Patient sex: M
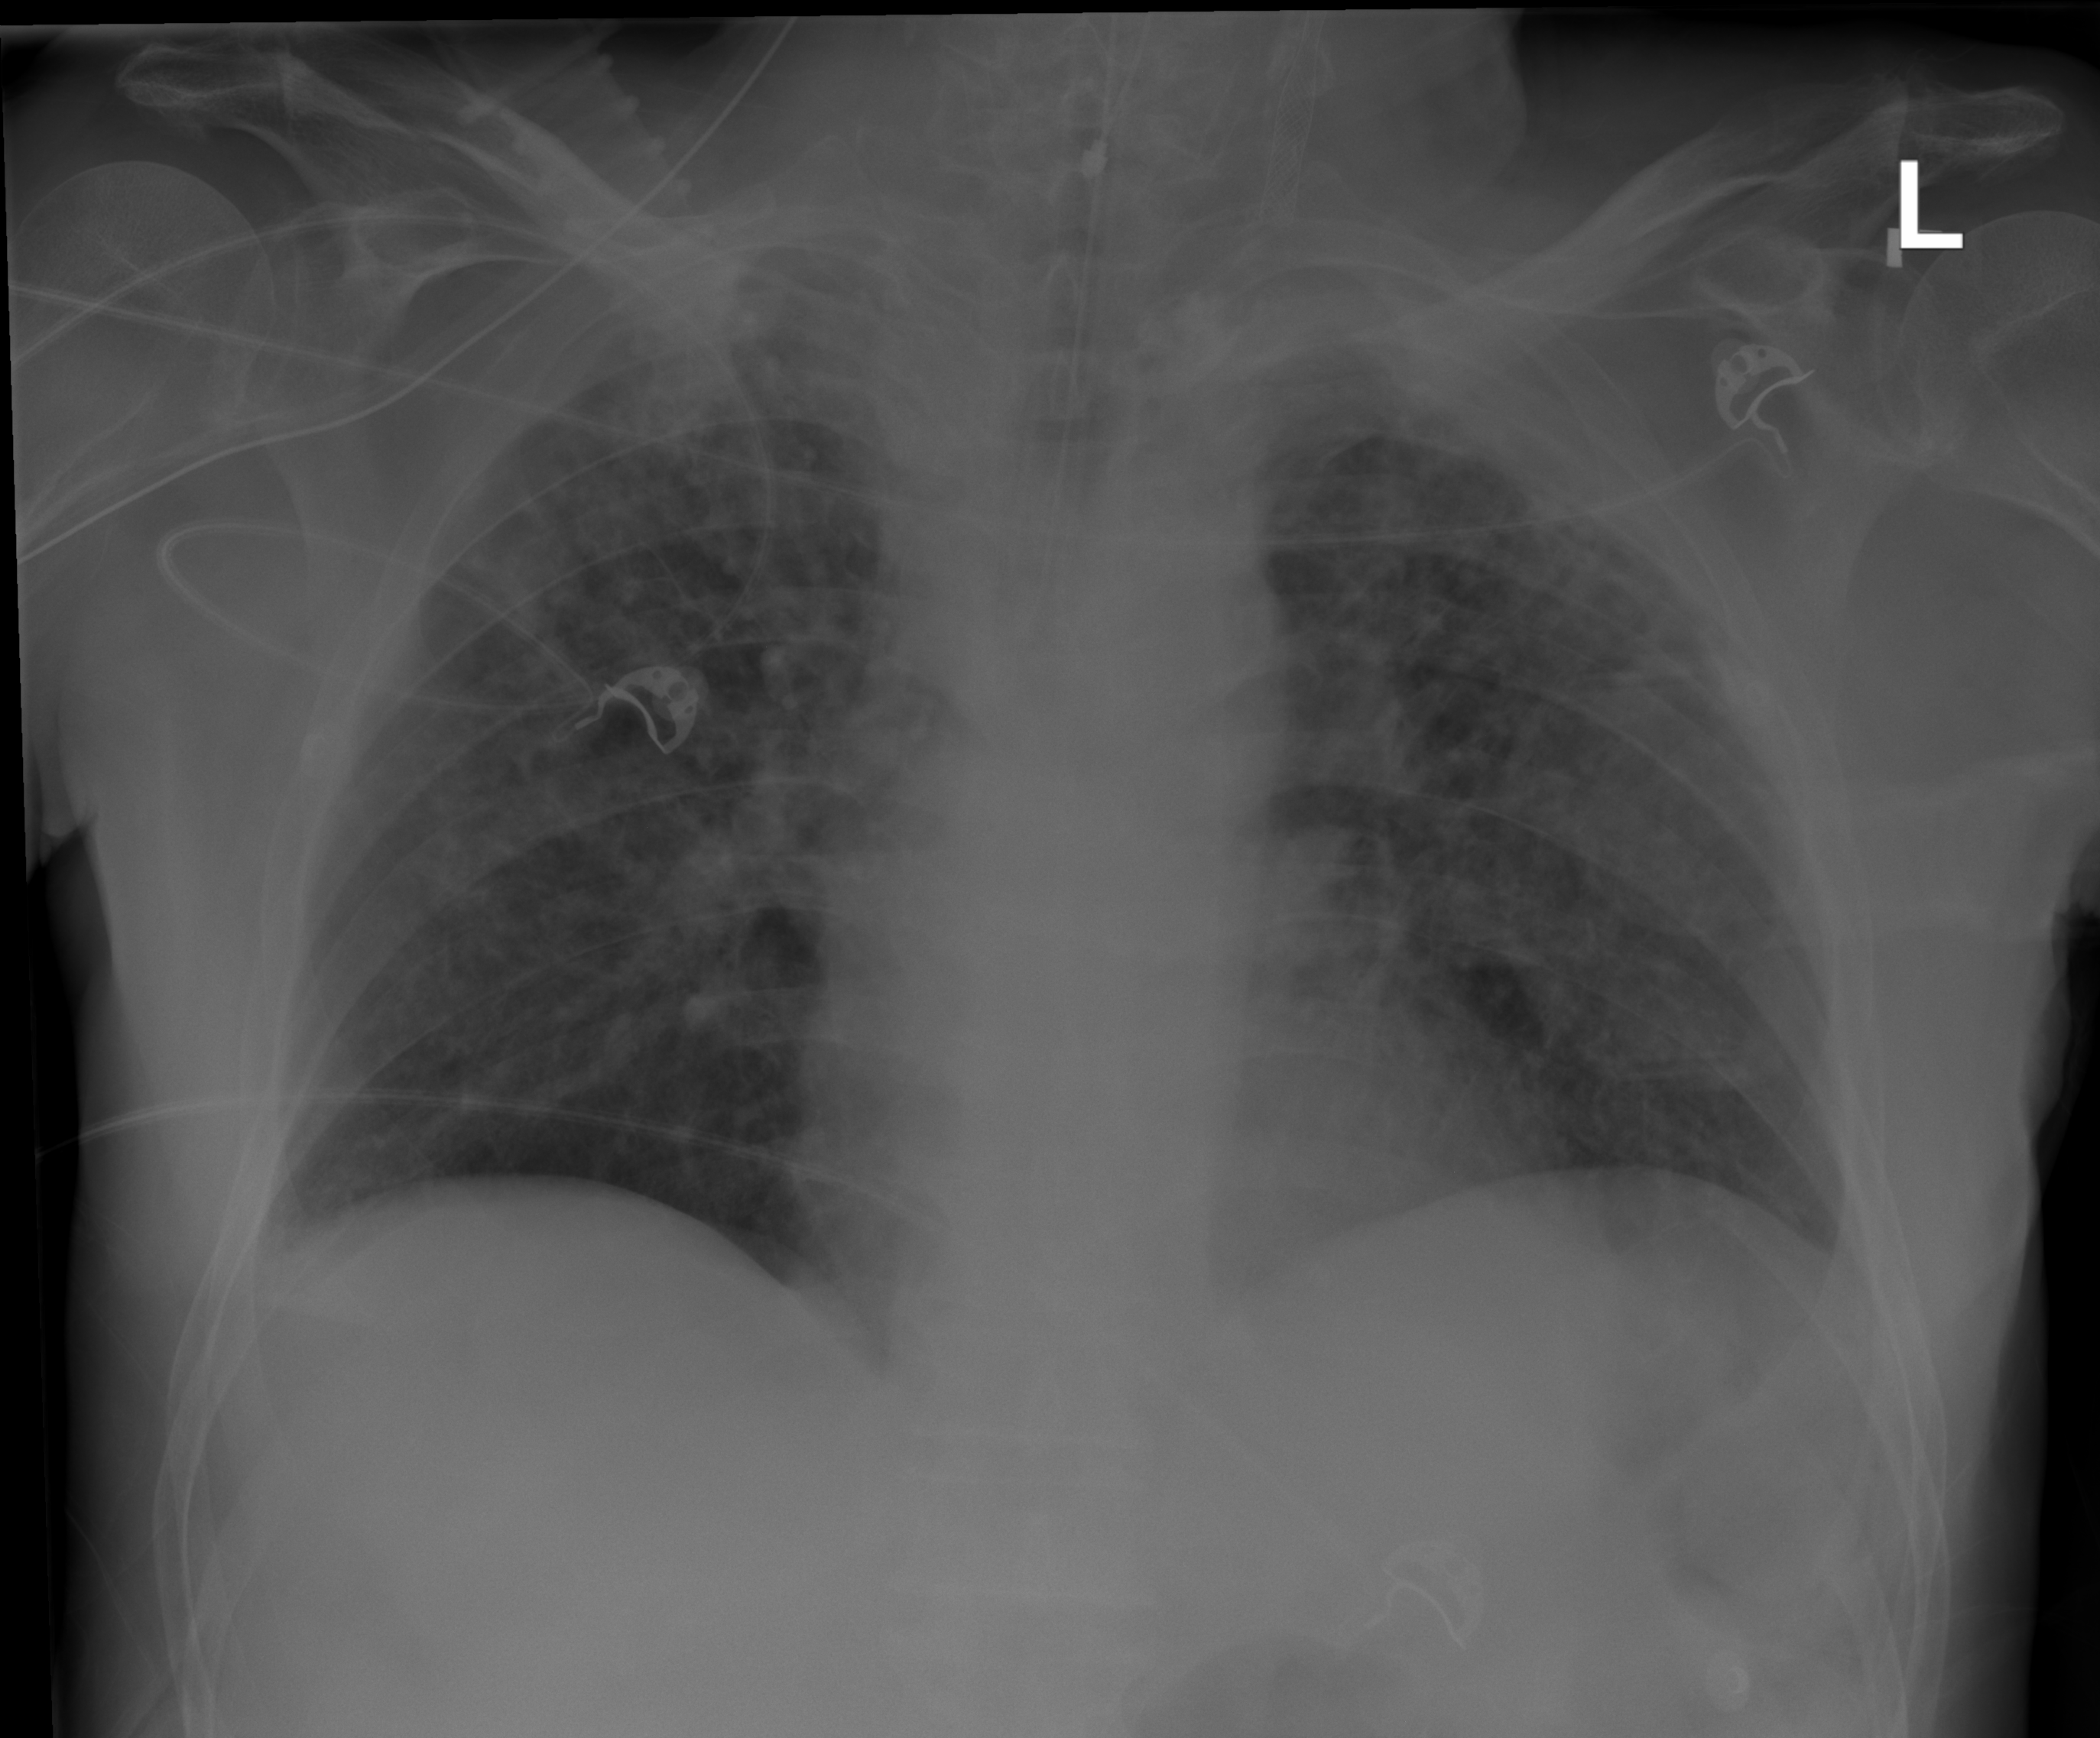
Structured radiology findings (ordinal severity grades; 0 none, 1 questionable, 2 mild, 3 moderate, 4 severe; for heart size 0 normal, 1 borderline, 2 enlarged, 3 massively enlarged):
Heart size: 0
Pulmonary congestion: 0
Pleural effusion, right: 0
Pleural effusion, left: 0
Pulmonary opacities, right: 3
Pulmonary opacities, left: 3
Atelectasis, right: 0
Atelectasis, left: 0